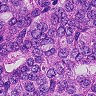
Metastatic tissue present: yes